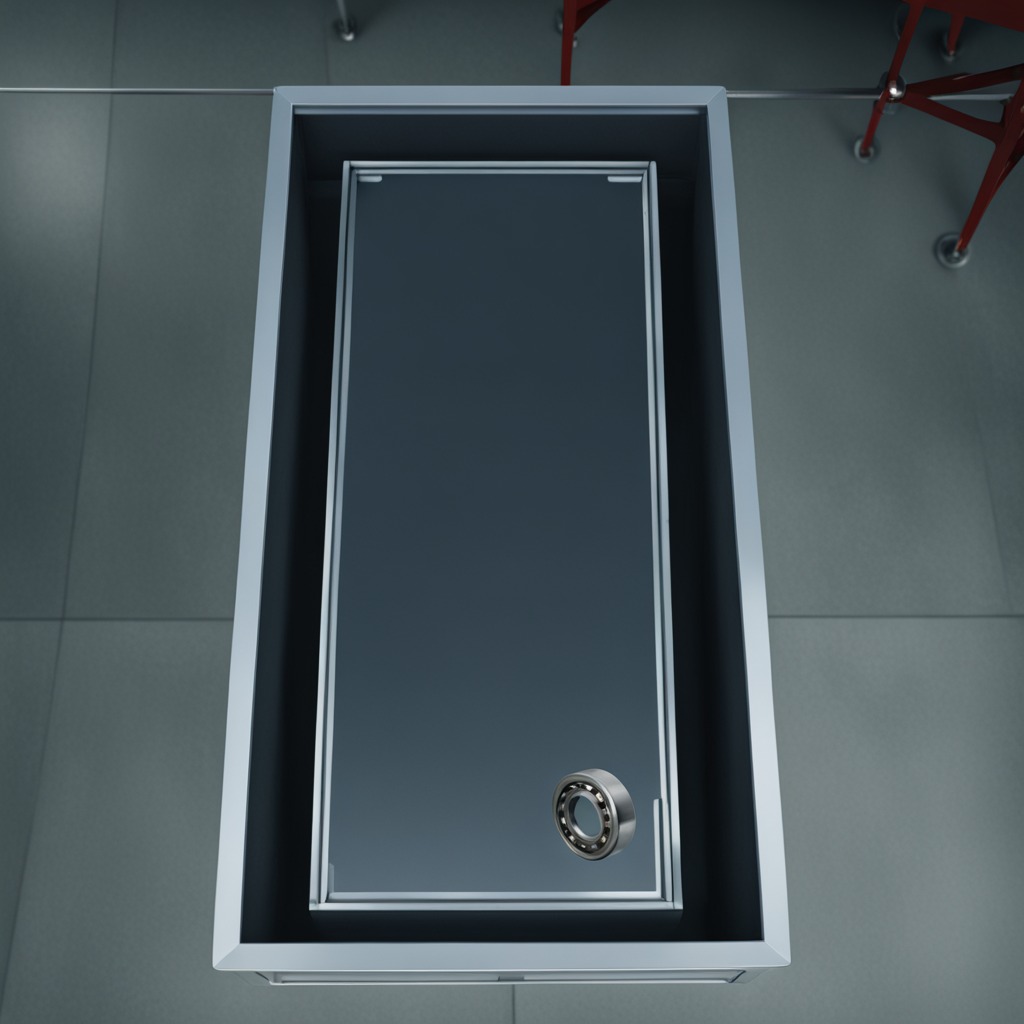
A metal ball bearing is lying on the toolbox surface in an airplane hangar workshop 8K.